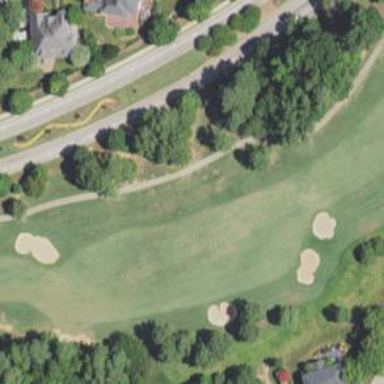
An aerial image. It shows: Grassy area designated as golf fairway.